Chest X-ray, AP view. Patient: 66 years old, sex M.
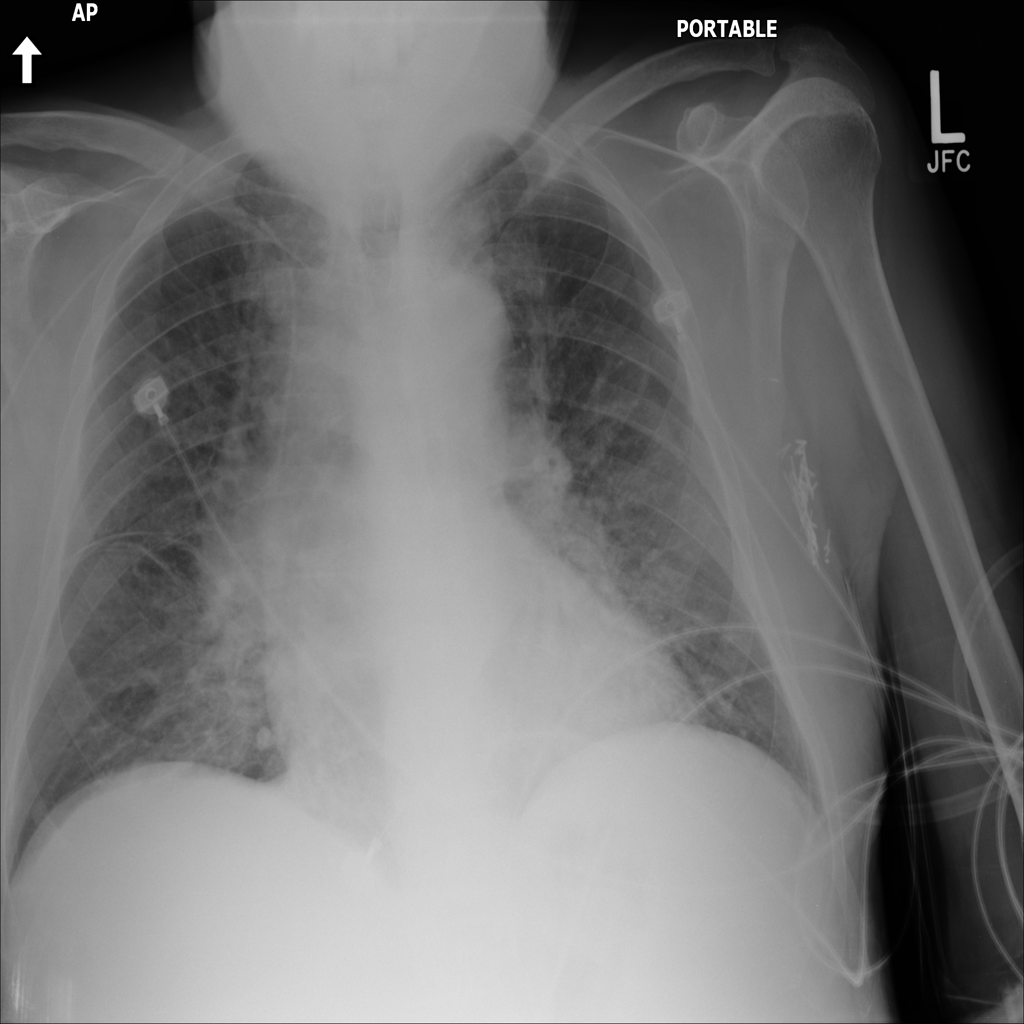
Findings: Cardiomegaly, Effusion, Infiltration